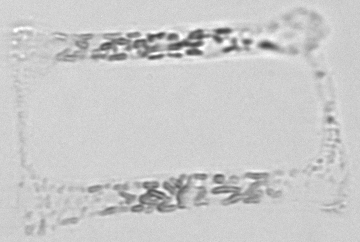
Label: Eucampia